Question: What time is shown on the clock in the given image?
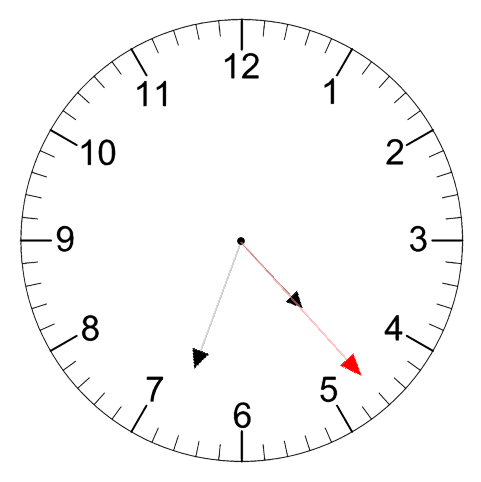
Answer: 04:33:23